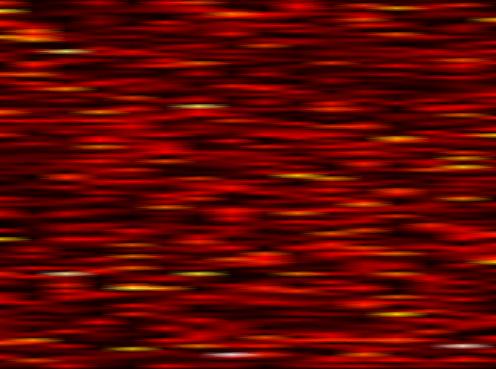
Label: OFDM